Brain MRI, modality: hrT2
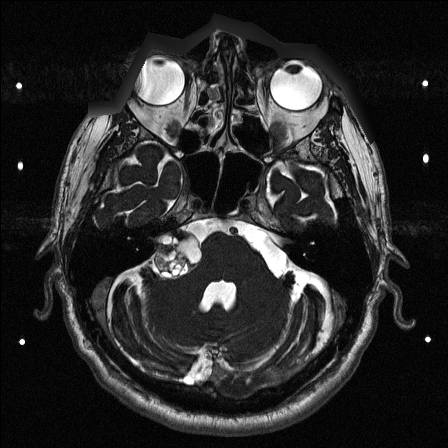